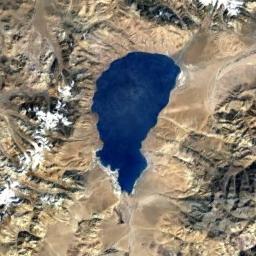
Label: lake